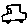
Label: car